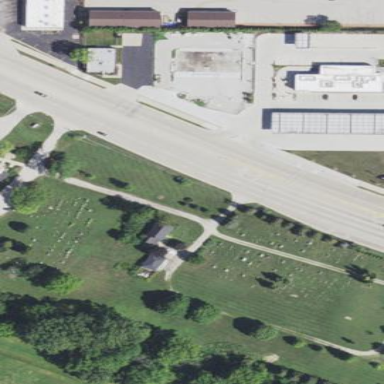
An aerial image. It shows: Cemetery.